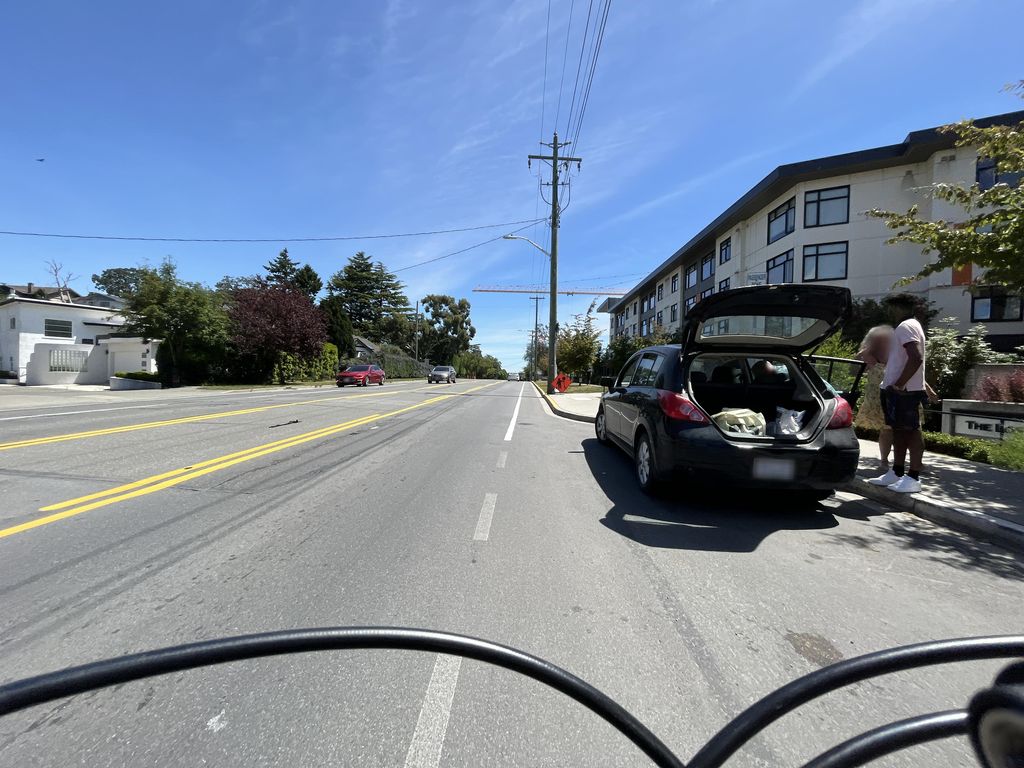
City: victoria